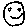
Label: smiley face